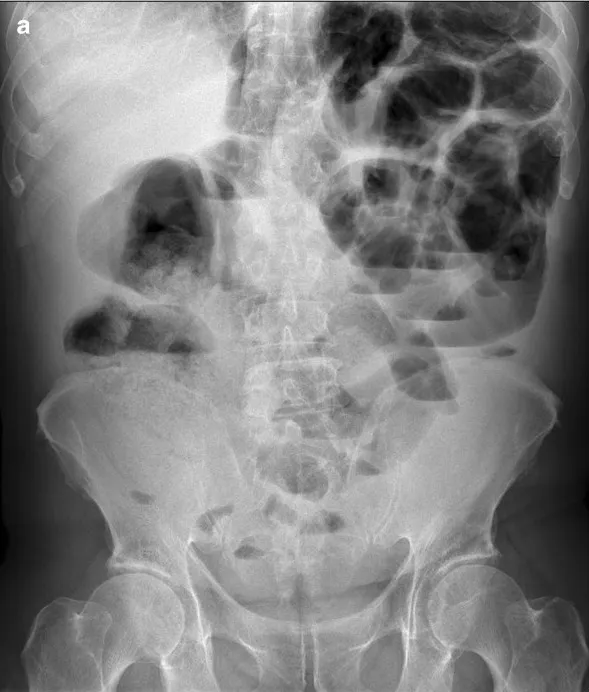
A) X-ray of the abdomen (sagittal plane) showing distension of the small bowel with air fluid levels and no free air.
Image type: radiology (x_ray)